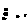
Label: smiley face